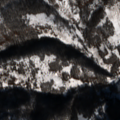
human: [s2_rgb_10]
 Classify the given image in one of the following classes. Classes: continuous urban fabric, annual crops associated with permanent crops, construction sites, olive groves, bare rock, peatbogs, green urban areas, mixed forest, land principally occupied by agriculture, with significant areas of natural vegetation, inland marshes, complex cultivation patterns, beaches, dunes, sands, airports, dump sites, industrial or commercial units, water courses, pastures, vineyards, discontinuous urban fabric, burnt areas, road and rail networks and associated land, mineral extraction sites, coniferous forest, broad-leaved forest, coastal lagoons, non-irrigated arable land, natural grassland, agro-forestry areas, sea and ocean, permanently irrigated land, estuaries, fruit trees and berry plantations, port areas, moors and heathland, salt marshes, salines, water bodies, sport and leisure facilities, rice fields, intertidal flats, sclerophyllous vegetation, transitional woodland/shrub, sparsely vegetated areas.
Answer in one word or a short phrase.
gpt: land principally occupied by agriculture, with significant areas of natural vegetation, broad-leaved forest, natural grassland, transitional woodland/shrub